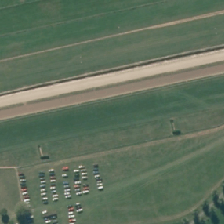
Land cover: urban_parkland